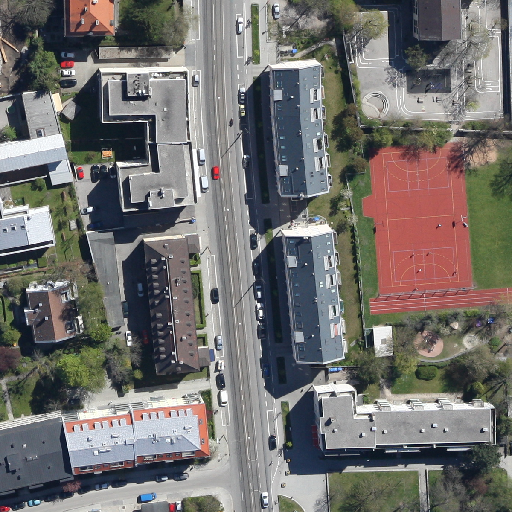
Referring expression: car in the parking area